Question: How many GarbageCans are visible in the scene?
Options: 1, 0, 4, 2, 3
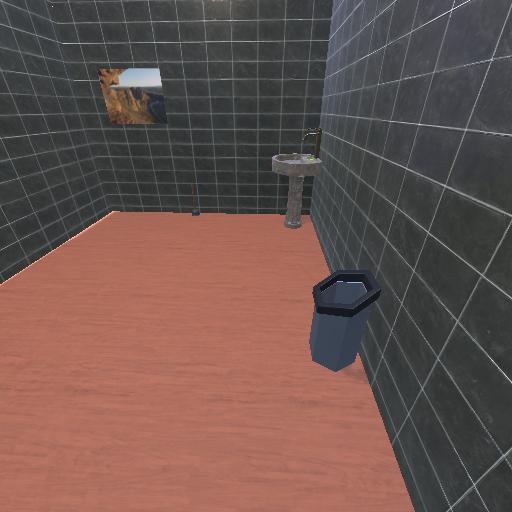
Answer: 1